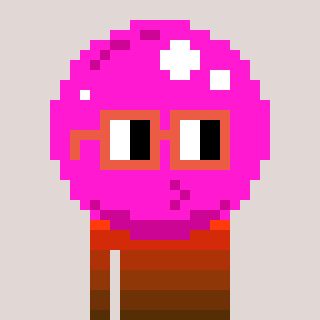
a pixel art character with square orange glasses, a bubblegum-shaped head and a bege-colored body on a warm background